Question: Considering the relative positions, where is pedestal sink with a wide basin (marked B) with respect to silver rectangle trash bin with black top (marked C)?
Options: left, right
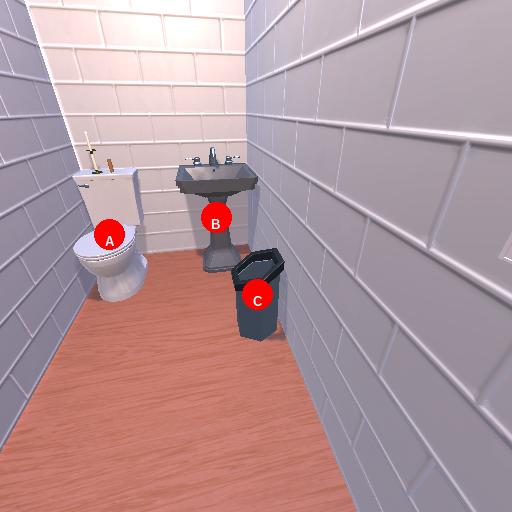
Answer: left